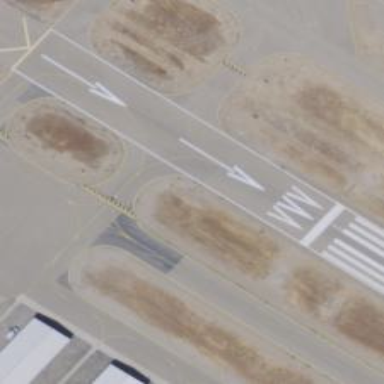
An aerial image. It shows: Displaced threshold on airport runway.